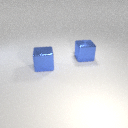
large blue metal cube in front of large blue metal cube